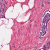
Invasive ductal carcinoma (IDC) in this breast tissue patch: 1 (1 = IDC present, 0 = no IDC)